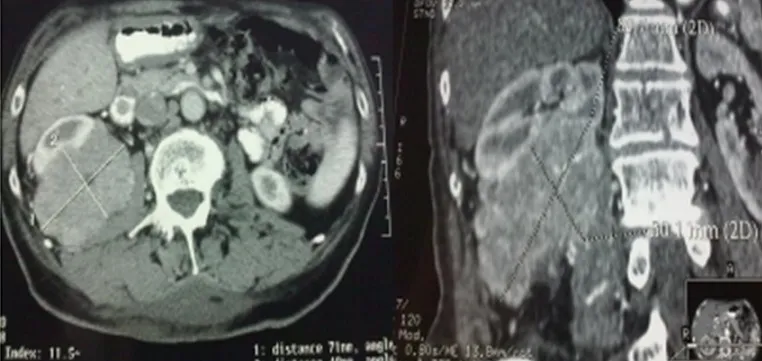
Abdominal CT scan showing the retroperitoneal localization.
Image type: radiology (ct)